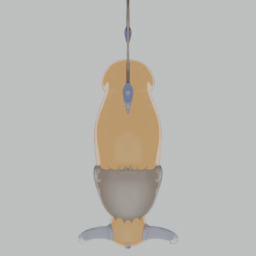
Label: animals